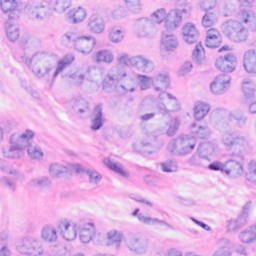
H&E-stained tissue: Breast